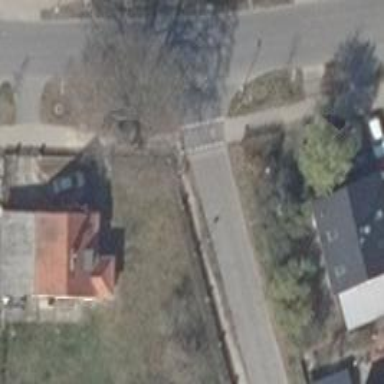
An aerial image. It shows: Sidewalk along the footway.